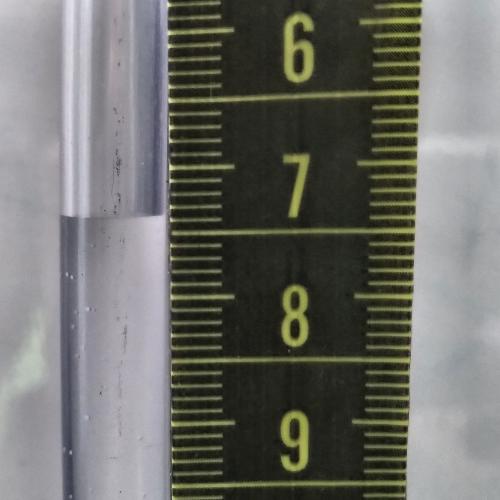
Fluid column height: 7.4 cm